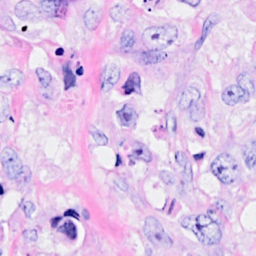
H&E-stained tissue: Breast